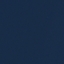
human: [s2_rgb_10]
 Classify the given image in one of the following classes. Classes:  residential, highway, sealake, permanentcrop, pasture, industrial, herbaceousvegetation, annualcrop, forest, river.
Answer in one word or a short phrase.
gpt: SeaLake